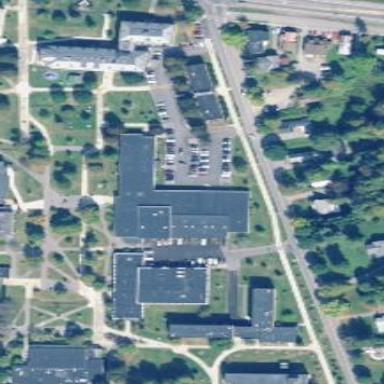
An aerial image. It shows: College building.